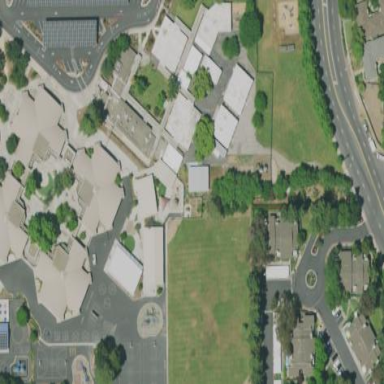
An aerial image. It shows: School.